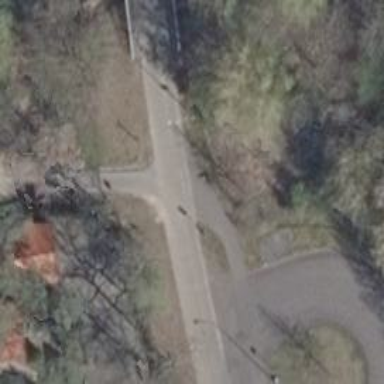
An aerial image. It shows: Residential road paved with concrete.